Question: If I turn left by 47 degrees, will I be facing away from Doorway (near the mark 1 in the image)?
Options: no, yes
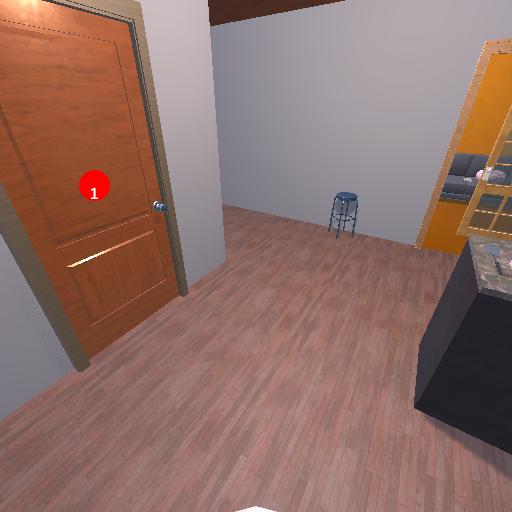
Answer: no